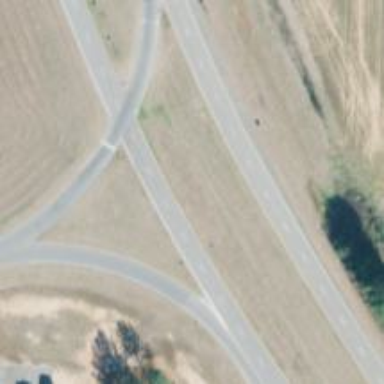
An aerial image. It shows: Roundabout flare on primary highway with asphalt surface.